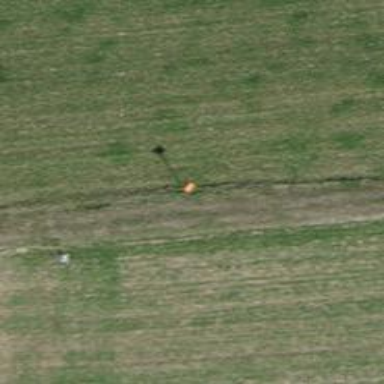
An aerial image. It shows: Pipeline marker.